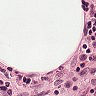
Metastatic tissue present: no